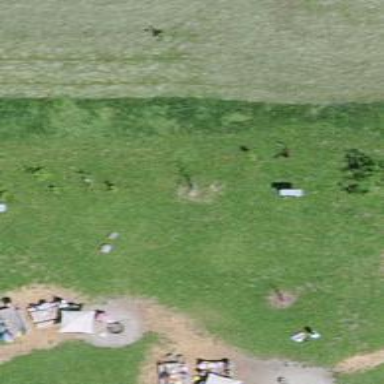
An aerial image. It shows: Picnic table located in leisure land area.